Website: walmart
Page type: customer-info-address
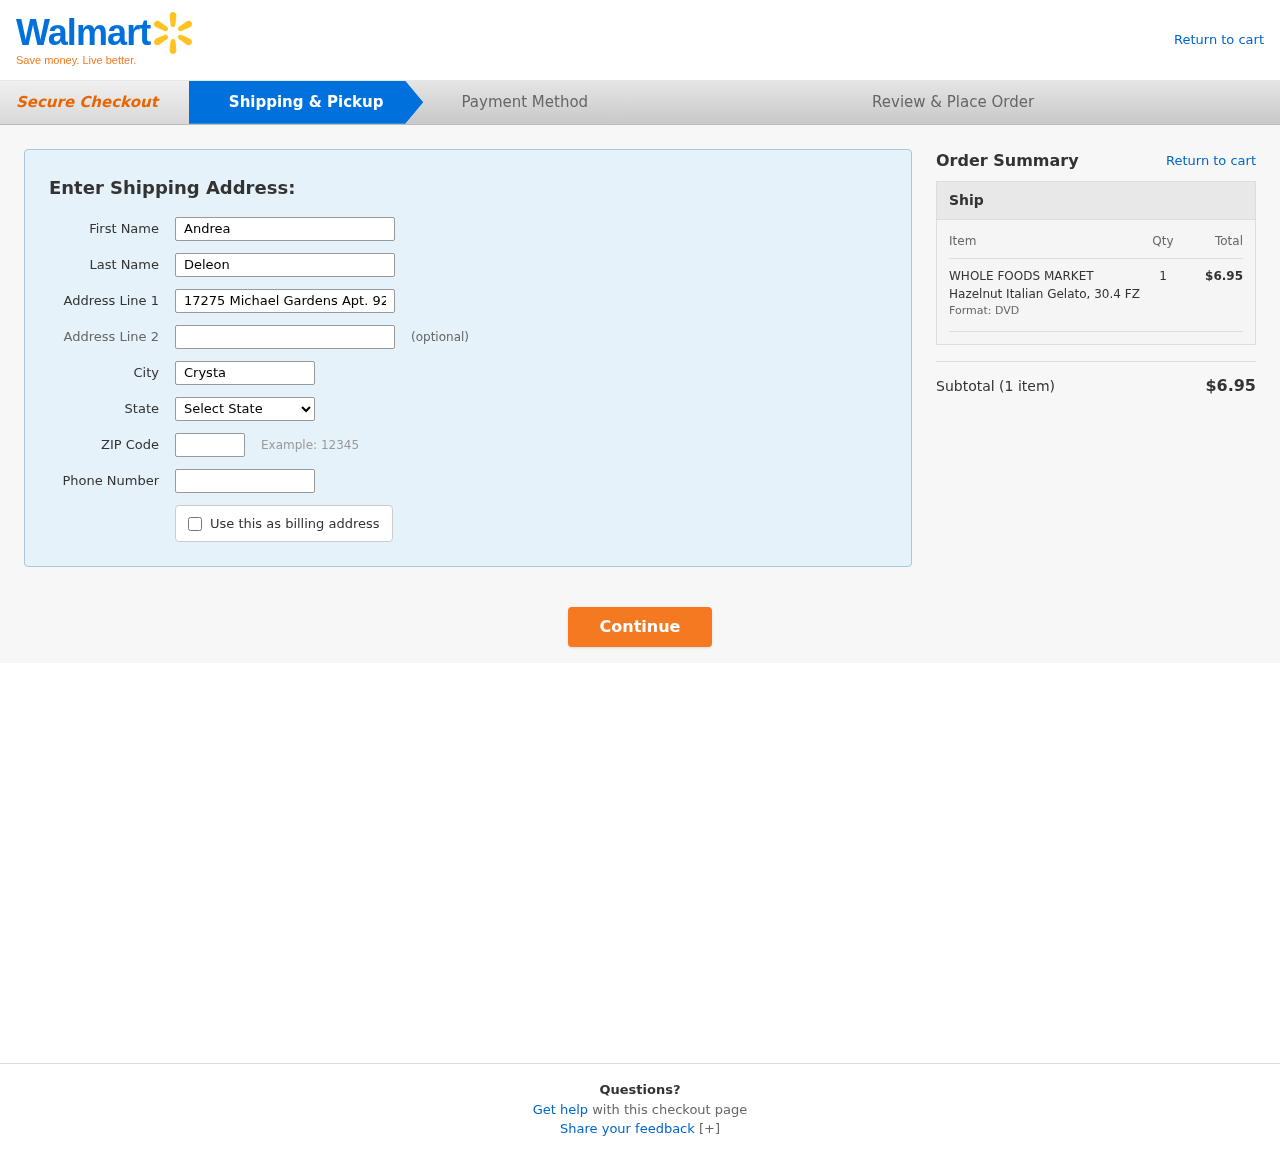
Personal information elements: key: PII_CITY
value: Crystalview
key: PII_FIRSTNAME
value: Andrea
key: PII_LASTNAME
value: Deleon
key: PII_PHONE
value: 9868479703
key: PII_POSTCODE
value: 99832
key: PII_STATE
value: Georgia
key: PII_STREET
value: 17275 Michael Gardens Apt. 926
Product elements: key: PRODUCT1_NAME
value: WHOLE FOODS MARKET Hazelnut Italian Gelato, 30.4 FZ
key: PRODUCT1_QUANTITY
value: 1
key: PRODUCT1_LINE_TOTAL
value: $6.95
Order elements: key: ORDER_NUM_ITEMS
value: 1
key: ORDER_SUBTOTAL
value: $6.95